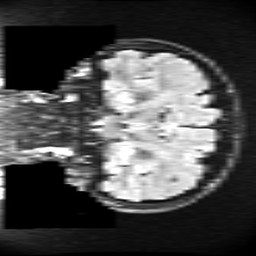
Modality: FLAIR
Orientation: coronal
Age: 30
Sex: female
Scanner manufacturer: ge
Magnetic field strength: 3 T
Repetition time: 11 s
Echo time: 0.1497 s